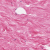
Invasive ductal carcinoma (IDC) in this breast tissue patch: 0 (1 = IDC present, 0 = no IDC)